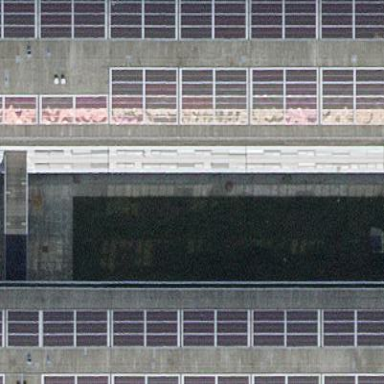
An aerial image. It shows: Flat-roofed university building.